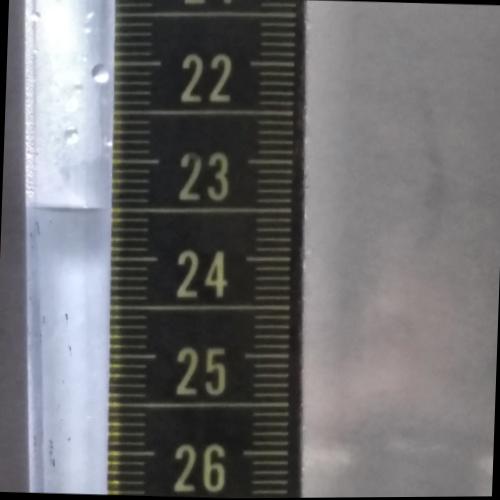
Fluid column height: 23.5 cm